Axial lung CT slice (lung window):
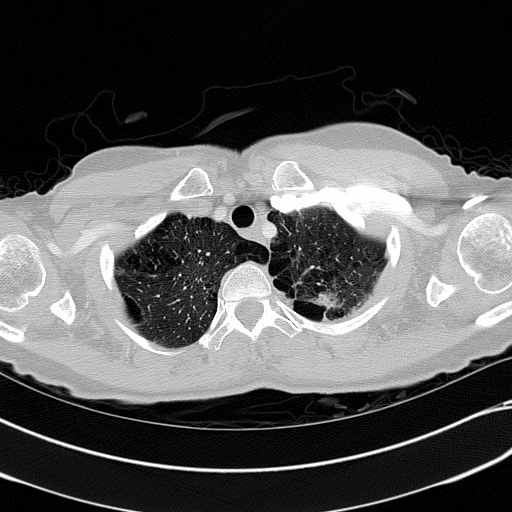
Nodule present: no